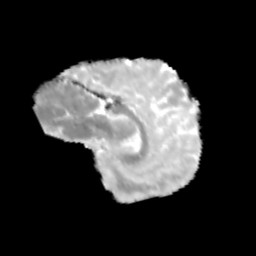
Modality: MD
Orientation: sagittal
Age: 9
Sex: male
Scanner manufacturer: siemens
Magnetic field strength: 3 T
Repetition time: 3.8 s
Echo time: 0.07 s